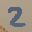
Label: 2